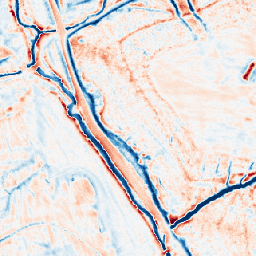
Category: edge_preserving
Decomposition family: guided
Decomposition parameters: radius: 4
eps: 0.001
Upsampling method: area
Upsampling parameters: scale: 4
Upsampling scale: 4